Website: ulta-beauty
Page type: payment
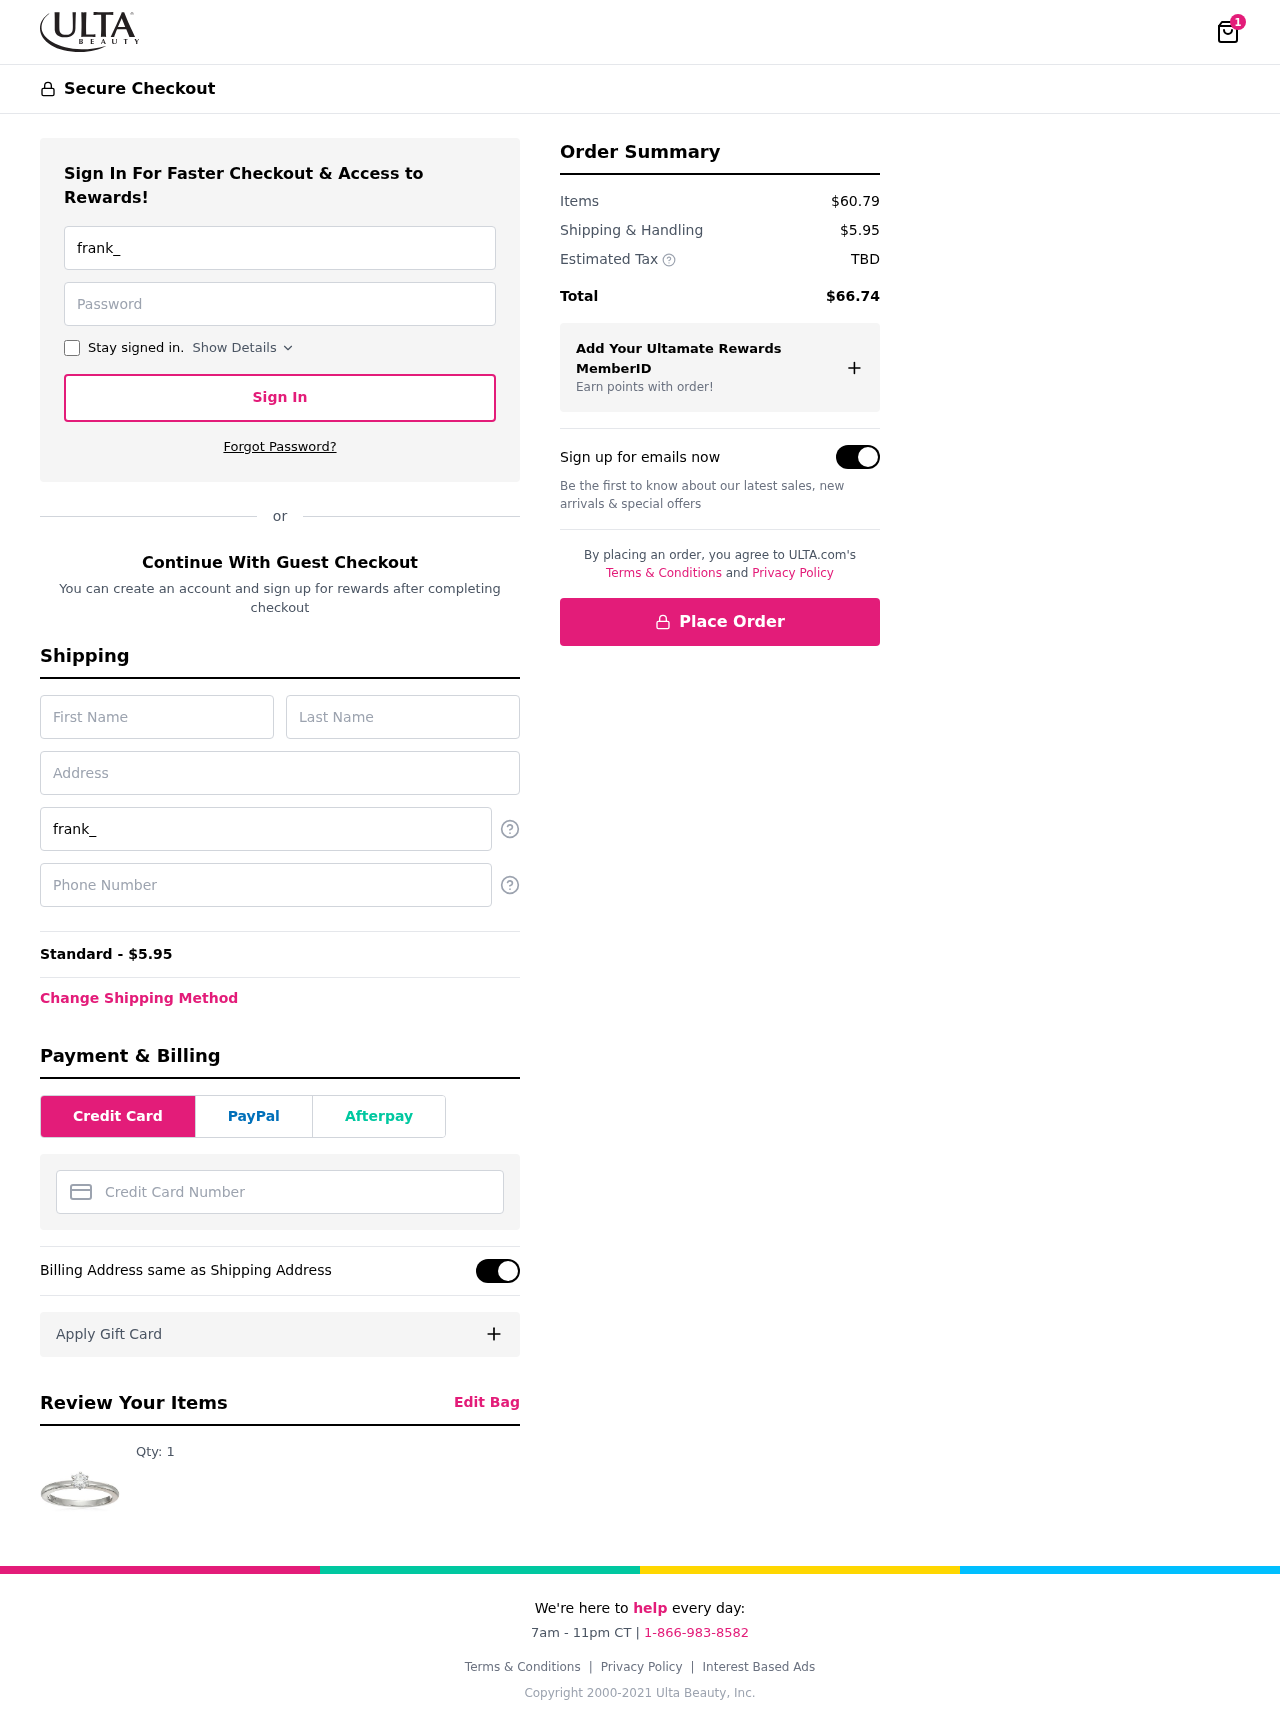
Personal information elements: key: PII_CARD_NUMBER
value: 6011 4985 2844 4300
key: PII_EMAIL
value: frank_bush@yahoo.com
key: PII_FIRSTNAME
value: Frank
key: PII_LASTNAME
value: Bush
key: PII_PHONE
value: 7294869500
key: PII_STREET
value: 13066 David Estates Suite 478
Product elements: key: PRODUCT1_QUANTITY
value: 1
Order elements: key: ORDER_NUM_ITEMS
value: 1
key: ORDER_SHIPPING_COST
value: $5.95
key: ORDER_SHIPPING_COST
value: Standard - $5.95
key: ORDER_SUBTOTAL
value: $60.79
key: ORDER_TAX
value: TBD
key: ORDER_TOTAL
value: $66.74